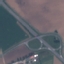
Label: Highway